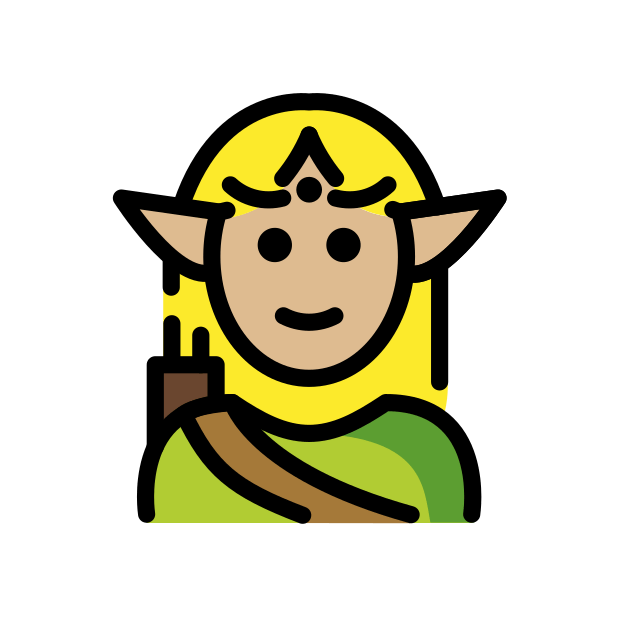
elf: medium-light skin tone